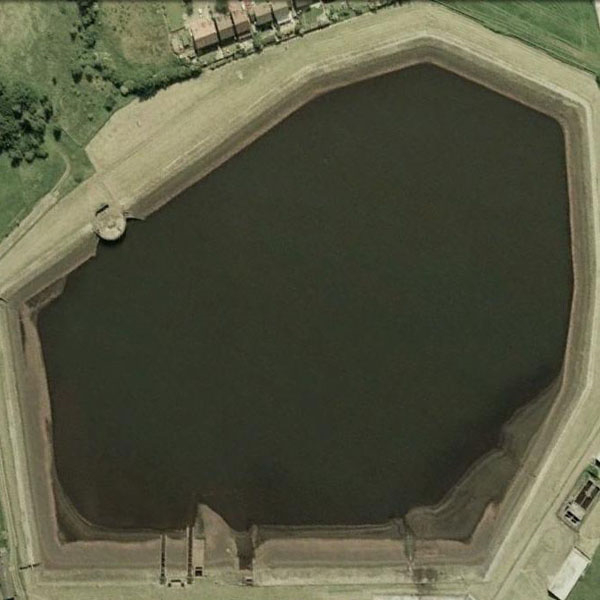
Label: Pond